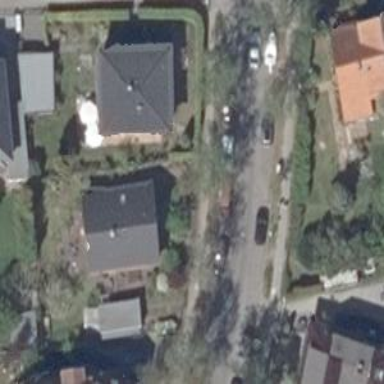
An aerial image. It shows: Residential road with asphalt surface and parallel on-street parking lanes on both sides.